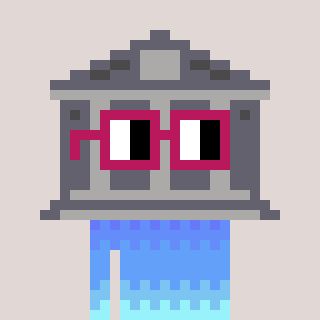
a pixel art character with square dark red glasses, a bank-shaped head and a purple-colored body on a warm background